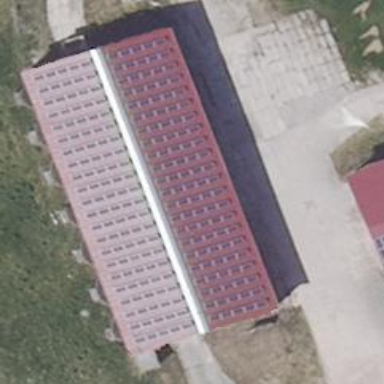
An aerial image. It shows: Gabled farm auxiliary building with the roof oriented along its structure.